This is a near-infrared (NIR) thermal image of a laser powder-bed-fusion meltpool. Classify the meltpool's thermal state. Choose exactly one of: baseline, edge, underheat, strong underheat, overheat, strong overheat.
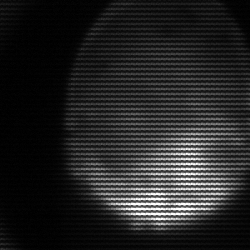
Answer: edge